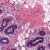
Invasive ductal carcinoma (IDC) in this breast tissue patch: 0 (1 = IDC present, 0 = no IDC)